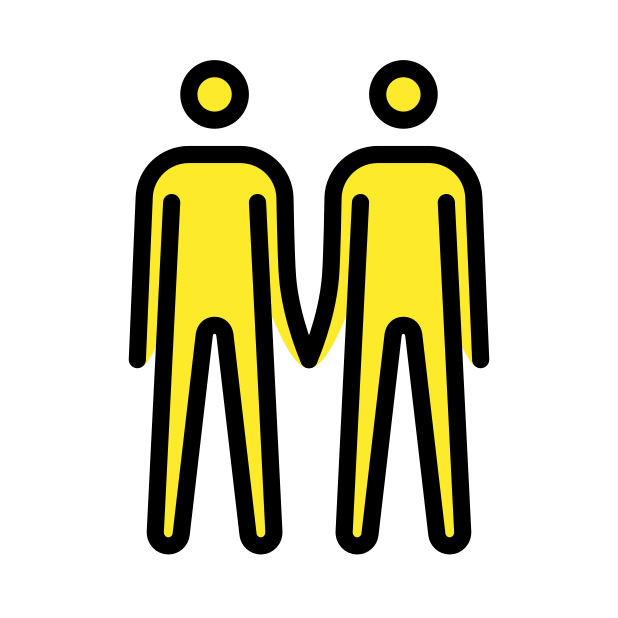
men holding hands